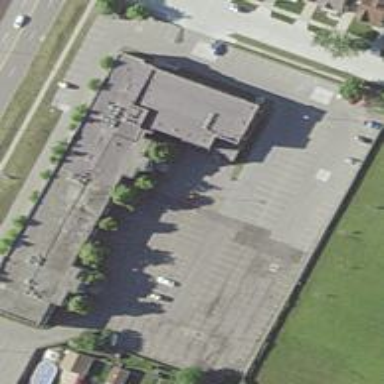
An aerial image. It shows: Office building.